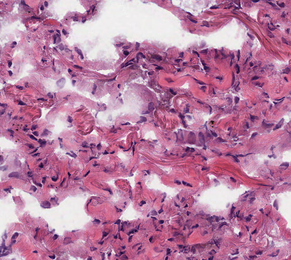
Tumor epithelial tissue: no
Tumor-associated stroma tissue: no
Normal tissue: yes